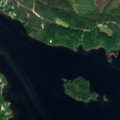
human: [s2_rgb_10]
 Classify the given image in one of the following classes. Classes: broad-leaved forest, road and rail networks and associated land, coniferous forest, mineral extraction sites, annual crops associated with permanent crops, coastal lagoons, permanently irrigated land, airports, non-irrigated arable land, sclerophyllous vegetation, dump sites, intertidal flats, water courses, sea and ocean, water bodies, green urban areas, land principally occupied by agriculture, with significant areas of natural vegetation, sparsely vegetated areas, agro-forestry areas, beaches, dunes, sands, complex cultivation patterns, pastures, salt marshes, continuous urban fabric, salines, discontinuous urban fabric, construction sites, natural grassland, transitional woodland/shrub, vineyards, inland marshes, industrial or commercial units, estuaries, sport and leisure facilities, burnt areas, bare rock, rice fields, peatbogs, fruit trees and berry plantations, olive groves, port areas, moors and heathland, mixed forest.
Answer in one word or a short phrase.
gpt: broad-leaved forest, coniferous forest, mixed forest, water bodies